Interaction volume radius: 5 \u00c5
Interaction volume height: 20 \u00c5
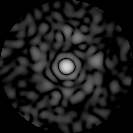
Disorder parameter: 0.7874